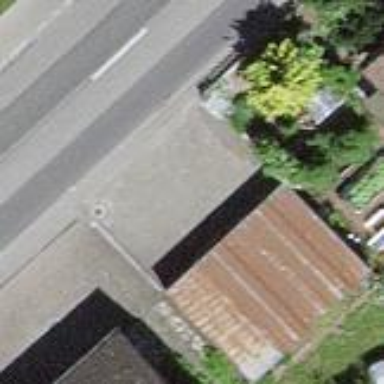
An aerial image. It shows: Garage building.